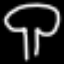
Label: mushroom